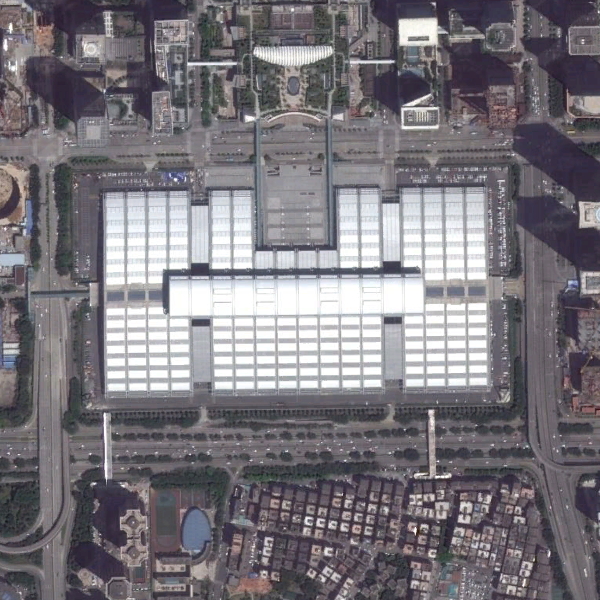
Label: Center